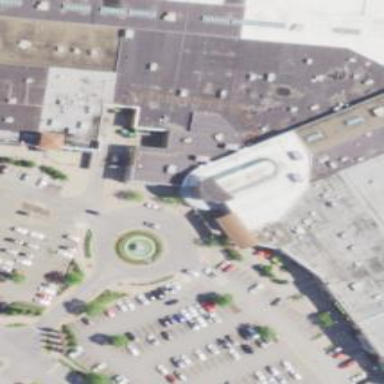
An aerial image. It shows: Food court.